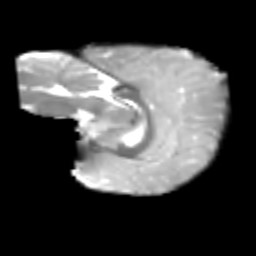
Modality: T2w
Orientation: sagittal
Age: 7
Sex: male
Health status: healthy